Question: I am working in ASP.NET MVC 4.0 with VS2012, my application is displayed properly in Chrome and Firefox but not properly displayed in IE8 and above version. I am using mvc PagedList control and <URL> in application both are properly displayed in Chrome and Firefox but not displayed properly IE versions.
Here is my code:
'''
<table border="0">
<tr>
<td>Page @(Model.PageCount < Model.PageNumber ? 0 : Model.PageNumber) of @Model.PageCount</td>
<td>
@Html.PagedListPager(Model, page => Url.Action("Index", new { page }).Normalize(), PagedListRenderOptions.ClassicPlusFirstAndLast)
</td>
</tr>
</table>
'''

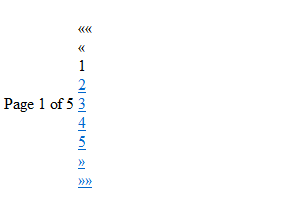
Answer: Try adding '<!DOCTYPE html>' on the top of your view. This might work!